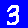
Digit: 3